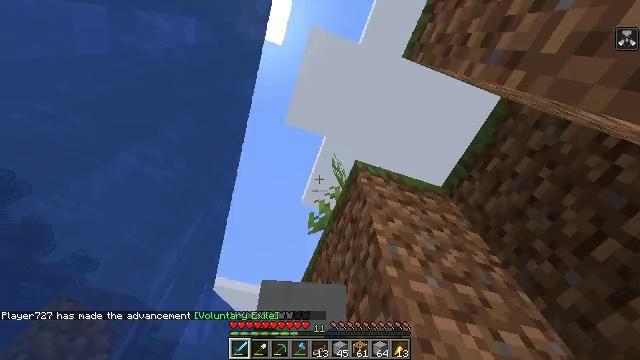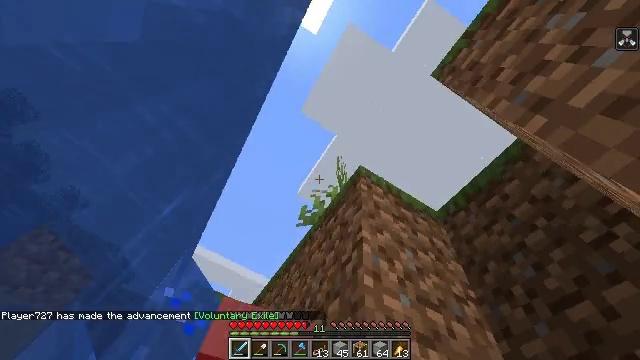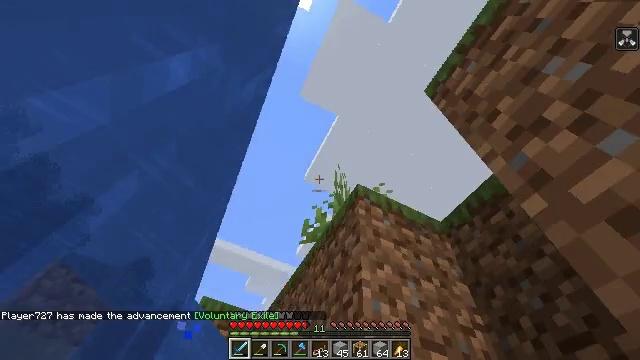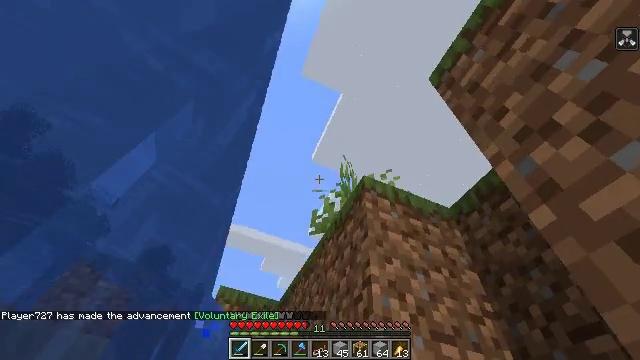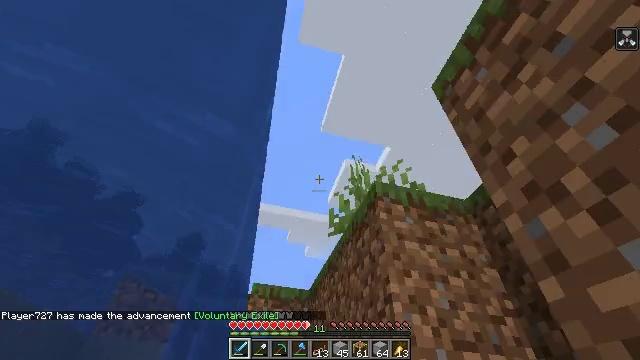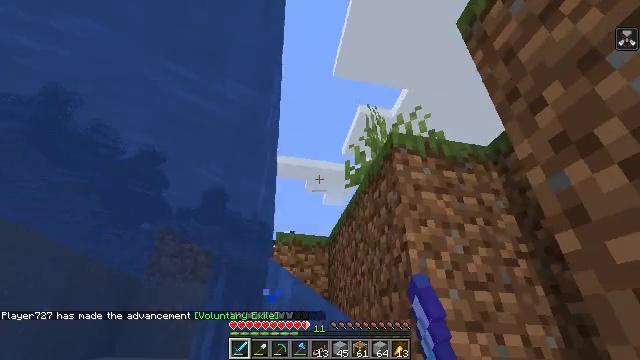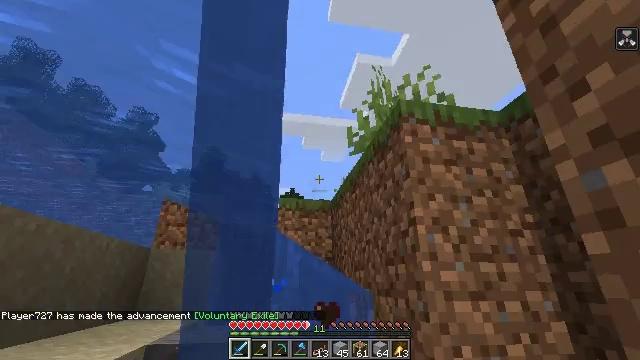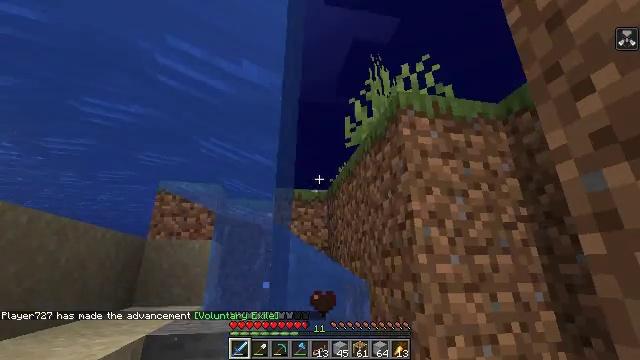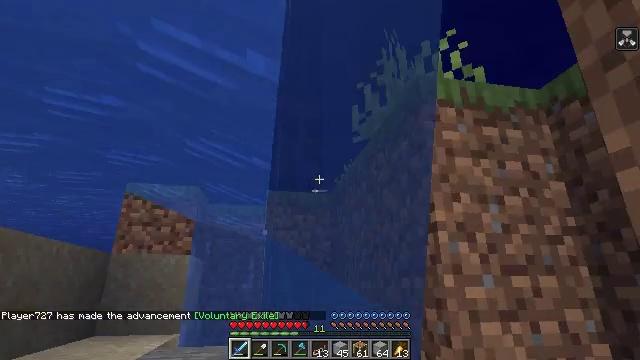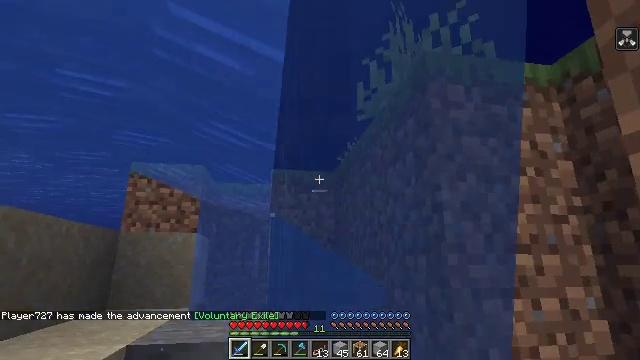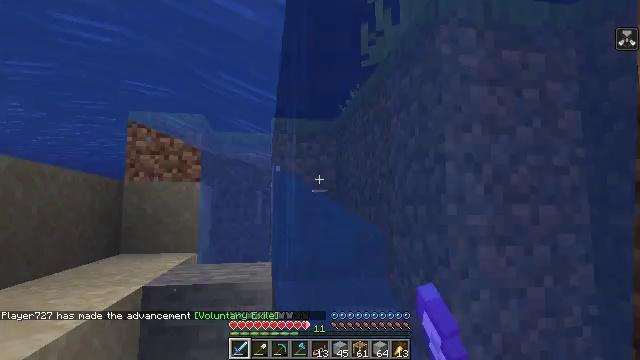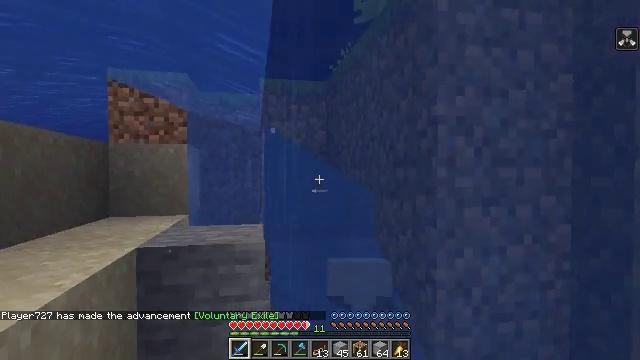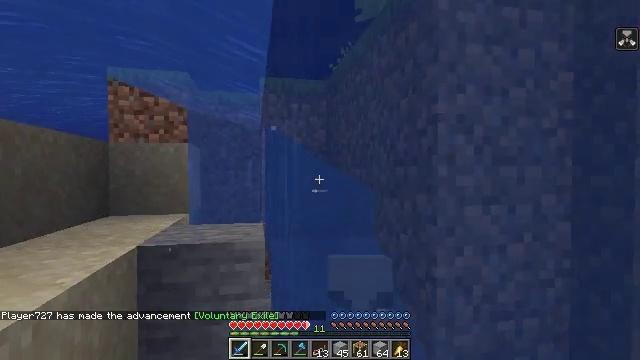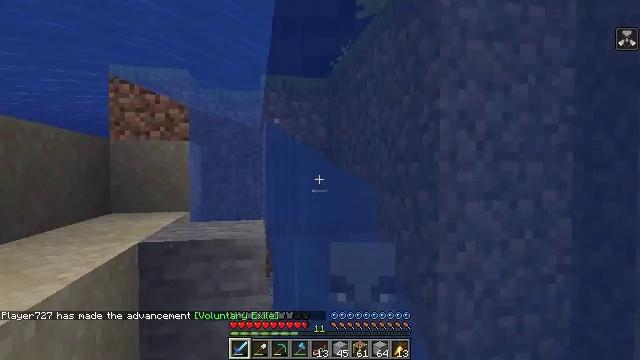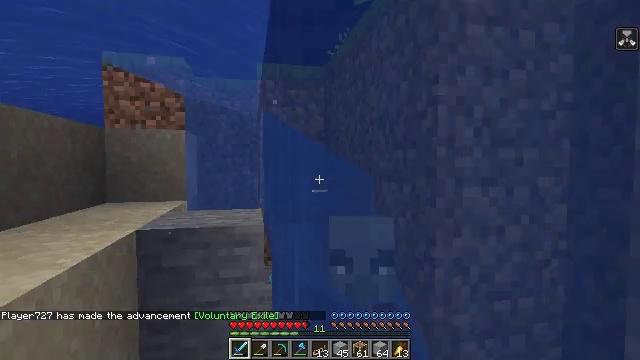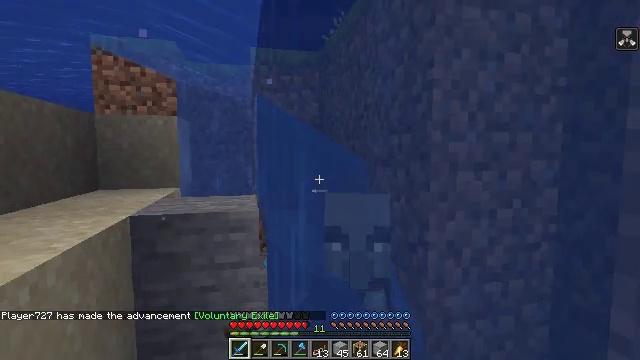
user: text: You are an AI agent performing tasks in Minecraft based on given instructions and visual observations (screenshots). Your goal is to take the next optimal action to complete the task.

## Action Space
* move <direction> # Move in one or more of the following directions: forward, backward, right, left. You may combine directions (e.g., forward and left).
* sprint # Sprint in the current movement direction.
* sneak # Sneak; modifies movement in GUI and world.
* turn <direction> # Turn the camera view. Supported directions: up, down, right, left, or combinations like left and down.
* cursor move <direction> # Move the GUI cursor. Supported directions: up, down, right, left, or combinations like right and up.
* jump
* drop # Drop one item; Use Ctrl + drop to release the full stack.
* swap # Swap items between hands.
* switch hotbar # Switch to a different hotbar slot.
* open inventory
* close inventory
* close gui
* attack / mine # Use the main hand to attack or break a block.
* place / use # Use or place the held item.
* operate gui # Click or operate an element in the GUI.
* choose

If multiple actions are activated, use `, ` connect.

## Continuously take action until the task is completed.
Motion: motion action
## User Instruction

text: Combat the pillager.
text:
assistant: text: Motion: attack / mine
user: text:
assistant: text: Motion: turn left and down, attack / mine
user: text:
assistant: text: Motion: turn left and down
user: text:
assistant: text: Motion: turn left and down, attack / mine
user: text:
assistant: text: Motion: turn left and down, attack / mine
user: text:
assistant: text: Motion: turn down, attack / mine
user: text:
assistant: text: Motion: turn right and down, attack / mine
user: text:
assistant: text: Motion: no_op
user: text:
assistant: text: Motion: turn down, attack / mine
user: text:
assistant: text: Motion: turn down, attack / mine
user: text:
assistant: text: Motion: turn right and down, attack / mine
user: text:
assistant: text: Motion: no_op
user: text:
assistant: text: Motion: attack / mine
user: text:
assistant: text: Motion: turn down, attack / mine
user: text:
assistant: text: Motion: turn right and down, attack / mine
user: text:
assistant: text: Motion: turn down, attack / mine
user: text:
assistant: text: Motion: turn down
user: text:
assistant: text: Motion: turn down, attack / mine
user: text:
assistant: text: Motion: turn right and down, attack / mine
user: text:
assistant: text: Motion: turn right and down, attack / mine
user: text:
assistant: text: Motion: turn right, attack / mine
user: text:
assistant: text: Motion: no_op
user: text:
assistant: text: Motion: attack / mine